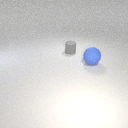
large blue rubber sphere in front of small gray rubber cylinder